Question: I am trying to connect to a database from an ASP.NET web application. However, I am getting the following exception:
This is the connection string that I am using:
'''
<add name="DB_Connection" connectionString="data Source=.\ANTONIO;Initial Catalog=Books;Integrated Security=true" providerName="System.Data.SqlClient"/>
'''
This is a screenshot of the server that I am trying to connect to:

What am I doing wrong? Is the connection string wrong? Or is it something else?
This project was deployed on IIS server. I removed it from IIS server and started it as a normal project. It works so the problem is not the connection string.
It seems that the IIS server account is not able to access my database. How can I solve this please?
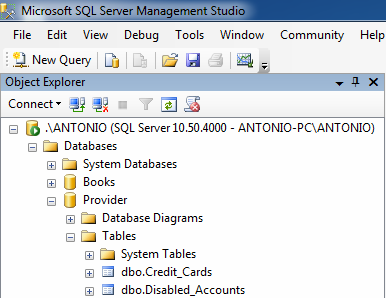
Answer: In SQL Server Management Studio you need to go to Security -> Logins -> Create New then create a new Windows login for your IIS APPPOOL\ASP.NET v4.0 user. Then in User Mappings give the new login the needed access to Books. You can give it read/write/alter privileges as needed.